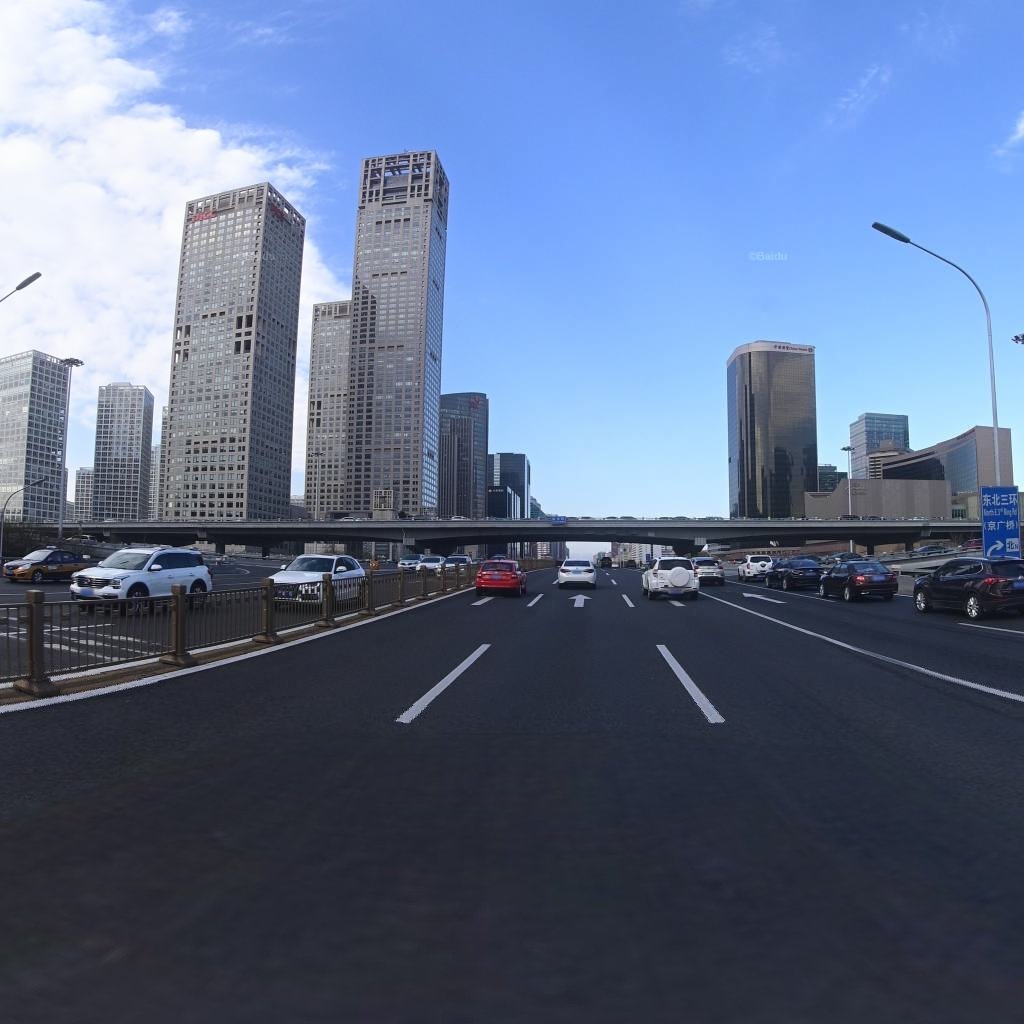
Region: Chaoyang
Road damage annotations: longitudinal patch